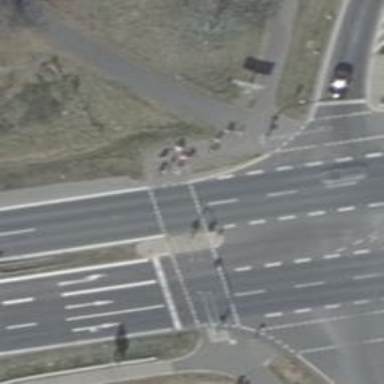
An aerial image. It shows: Crossing with traffic signals and central island.